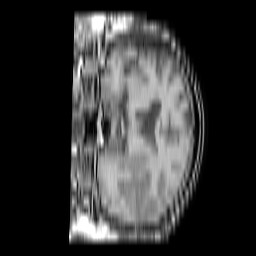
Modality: T1w
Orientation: coronal
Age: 79
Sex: male
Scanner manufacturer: philips
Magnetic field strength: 1.5 T
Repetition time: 0.1897 s
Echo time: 0.001915 s